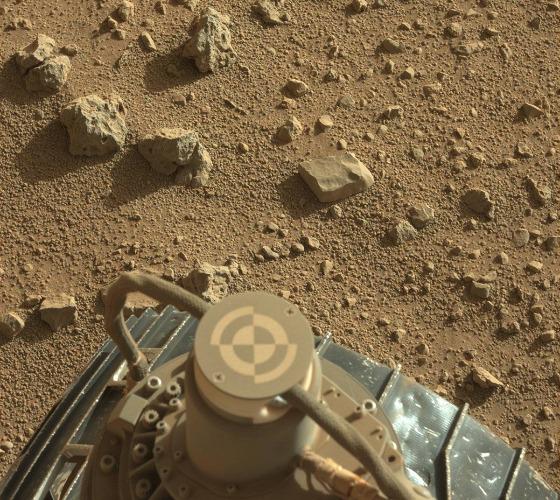
Terrain classes present: Background, Gravel / Sand / Soil, Rock, Shadow